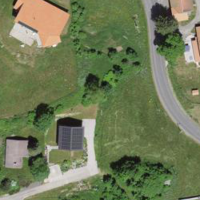
EUNIS habitat code: 55
Species observed at this site:
Campanula glomerata